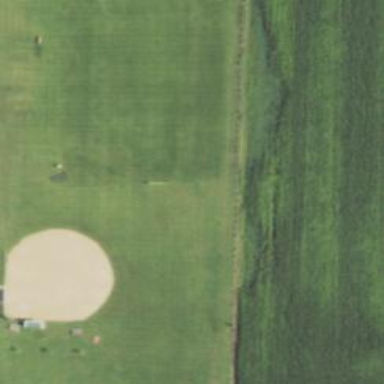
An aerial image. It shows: Softball pitch for leisure sports.